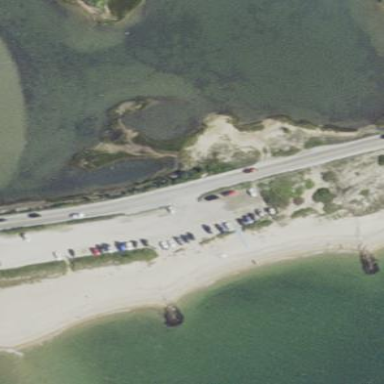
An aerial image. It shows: Sandy beach with natural surroundings.